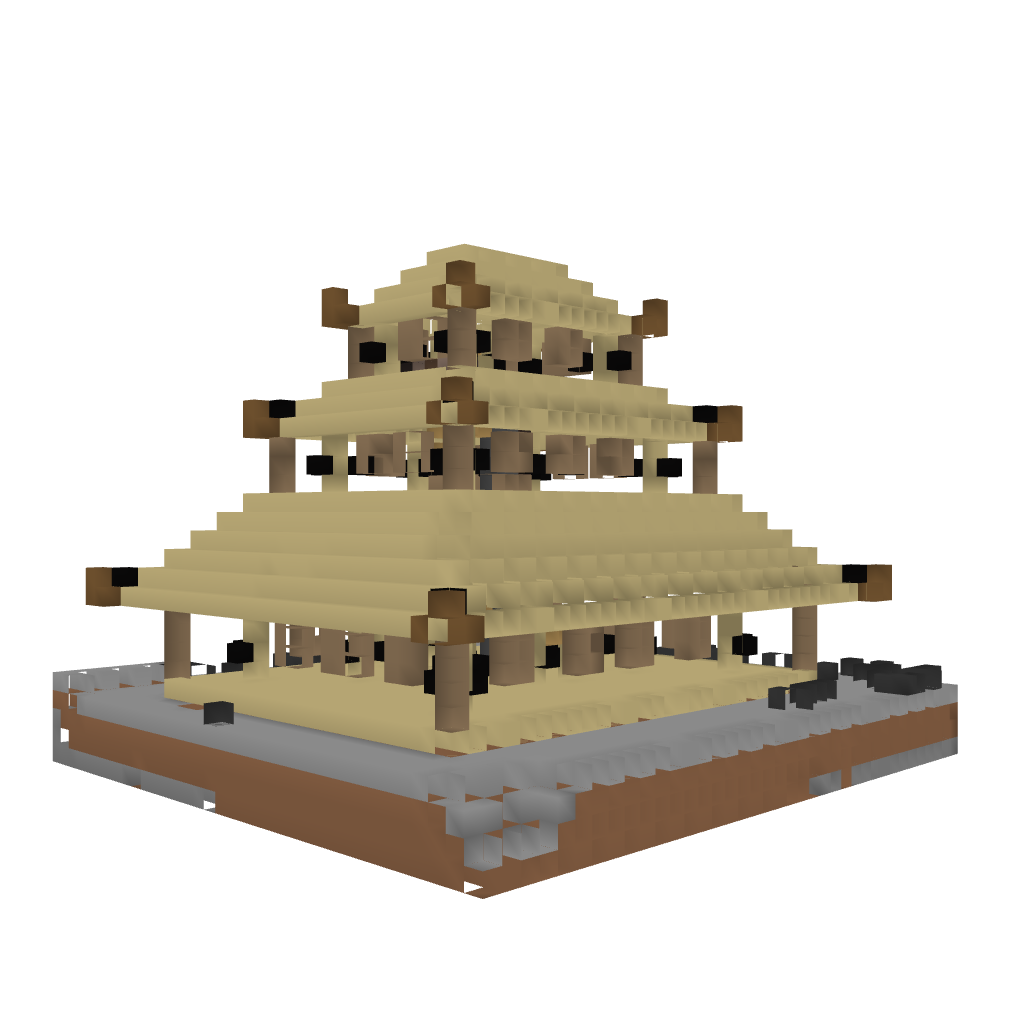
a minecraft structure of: large pagoda (just house)